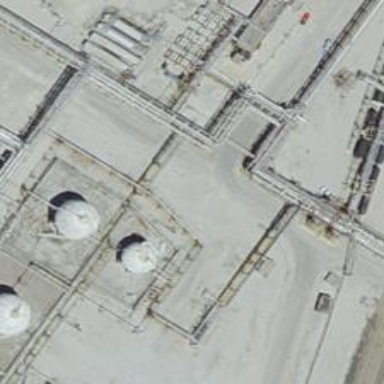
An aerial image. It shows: Storage tank that is man-made.